Question: I am looking for multi-line textual watermark feature. Does iText latest version support this feature?
I am attaching a picture of the requirement.
Let me know your findings.

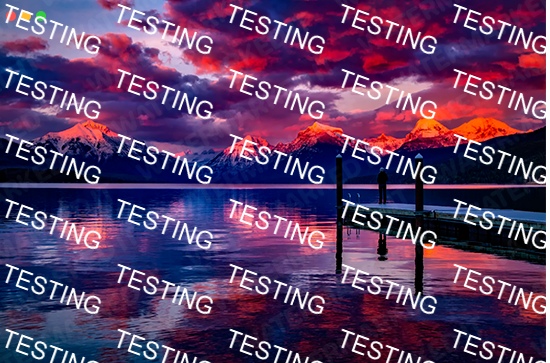
Answer: Here is an example of how to add repeating watermark as the background to an existing document:
'''
pdfDocument = new PdfDocument(new PdfReader(inFileName), new PdfWriter(outFileName));
PdfPattern.Tiling tiling = new Tiling(new Rectangle(100, 50));
new Canvas(new PdfPatternCanvas(tiling, pdfDocument), pdfDocument, tiling.getBBox()).add(new Paragraph("TESTING")
.setFontColor(ColorConstants.RED)
.setRotationAngle(Math.PI / 10));
for (int i = 1; i <= pdfDocument.getNumberOfPages(); i++) {
PdfPage page = pdfDocument.getPage(i);
new PdfCanvas(page.newContentStreamBefore(), page.getResources(), pdfDocument)
.saveState()
.setFillColor(new PatternColor(tiling))
.rectangle(page.getCropBox())
.fill()
.restoreState();
}
pdfDocument.close();
'''
This is how the result look visually:
<URL>